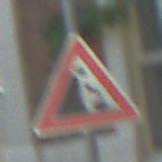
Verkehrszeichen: SteinschlagLinks
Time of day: Midday
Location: Outdoor (Suburban)
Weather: Clear
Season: NotSpecified
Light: Natural